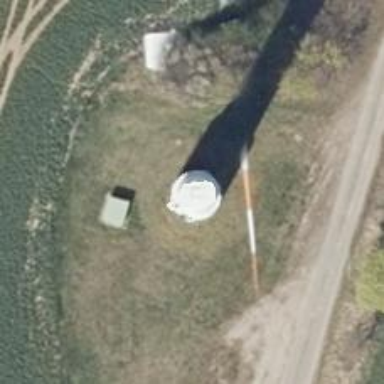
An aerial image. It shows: Wind turbine generator that utilizes wind as its source for generating electricity. It is of the horizontal axis type.